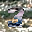
Label: 3